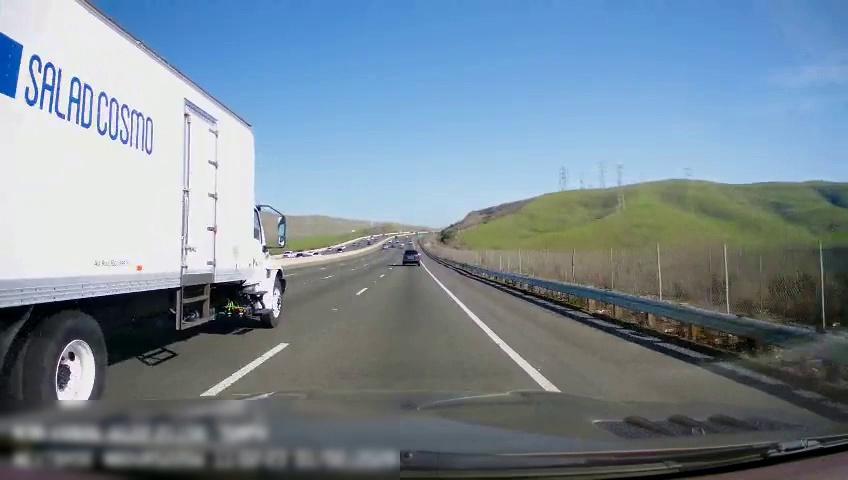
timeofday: Day
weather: Sunny
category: Drivable Space
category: Drivable Space
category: Vehicles | Truck
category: Vehicles | SUV
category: Vehicles | Car
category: Lanes | Alternate Lane
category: Lanes | Alternate Lane
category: Lanes | Alternate Lane
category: Lanes | Current Lane
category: Lanes | Alternate Lane